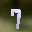
Label: 7